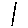
Label: line